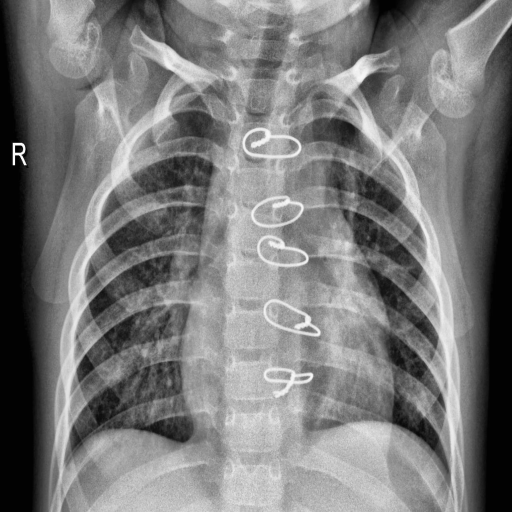
Finding: PNEUMONIA